二年级 · 算术
(5 分) 两个小组各剪了多少个五角星?

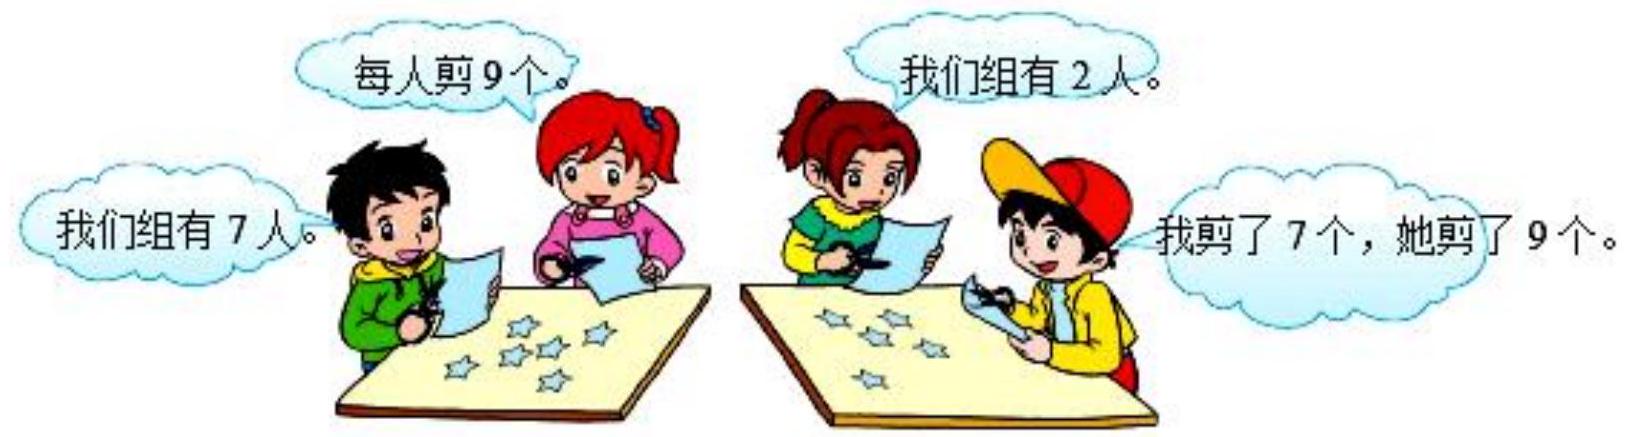
答案: 解: $9 \times 7=63$ (个)

$7+9=16$ (个)

答: 左边一组剪了 63 个五角星，